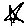
Label: star